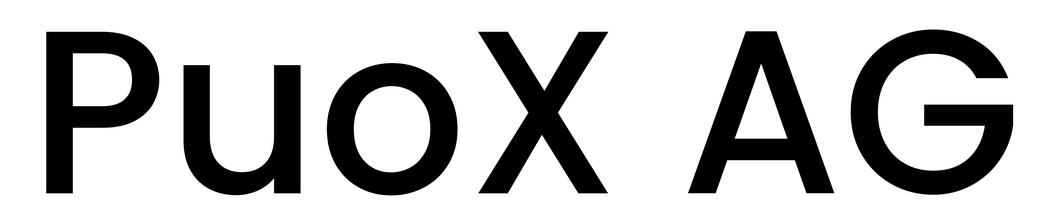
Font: Poppins-Medium